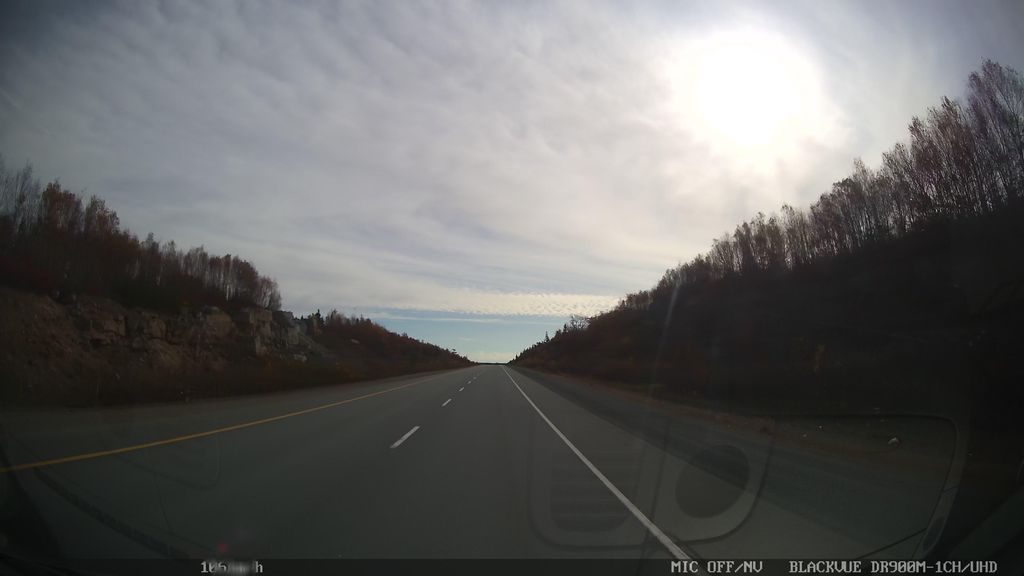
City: halifax